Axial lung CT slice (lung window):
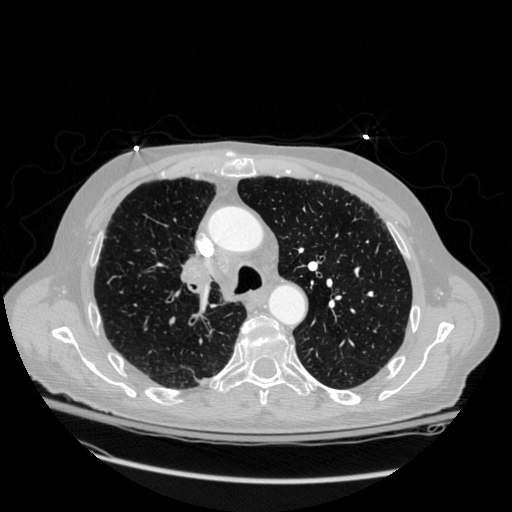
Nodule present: no